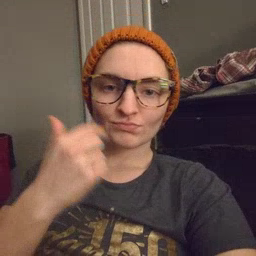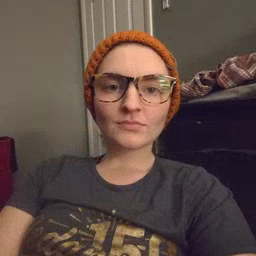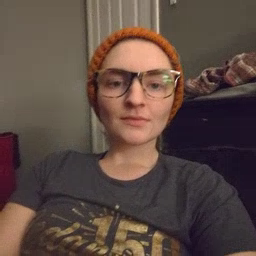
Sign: cry